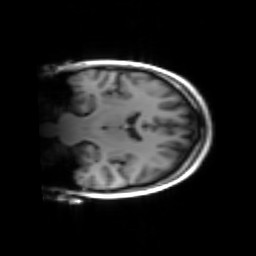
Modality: inplaneT1
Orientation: coronal
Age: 24
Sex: female
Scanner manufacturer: siemens
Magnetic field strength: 3 T
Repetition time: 1.2 s
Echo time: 0.00251 s